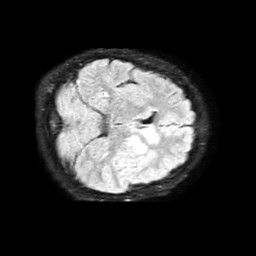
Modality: FLAIR
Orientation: axial
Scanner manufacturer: philips
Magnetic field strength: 1.5 T
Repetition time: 6 s
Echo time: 0.1004 s